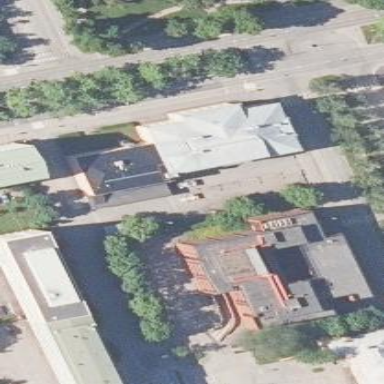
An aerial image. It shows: Beige school building.